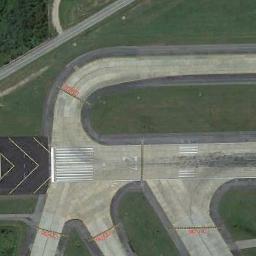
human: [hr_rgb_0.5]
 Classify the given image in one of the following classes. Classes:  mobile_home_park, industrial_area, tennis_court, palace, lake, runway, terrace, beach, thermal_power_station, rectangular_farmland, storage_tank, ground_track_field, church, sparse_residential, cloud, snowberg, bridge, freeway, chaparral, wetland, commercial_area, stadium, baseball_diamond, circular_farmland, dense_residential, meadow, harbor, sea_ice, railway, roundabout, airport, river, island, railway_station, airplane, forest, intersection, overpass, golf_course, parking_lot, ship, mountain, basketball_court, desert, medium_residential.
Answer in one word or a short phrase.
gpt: runway